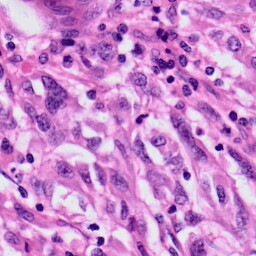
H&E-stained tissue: Skin